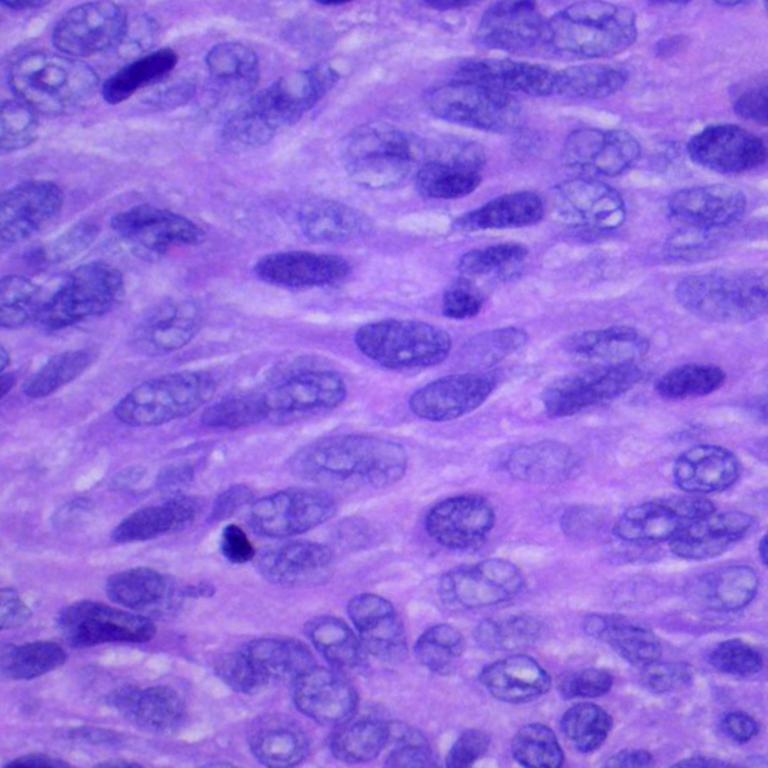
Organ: lung
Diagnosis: squamous carcinomas